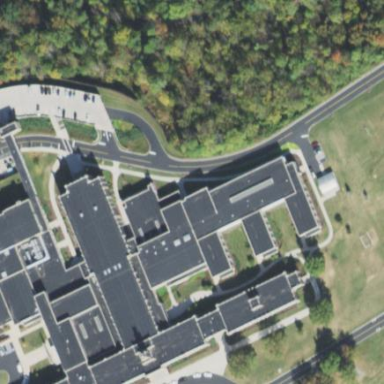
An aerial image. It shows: School building.